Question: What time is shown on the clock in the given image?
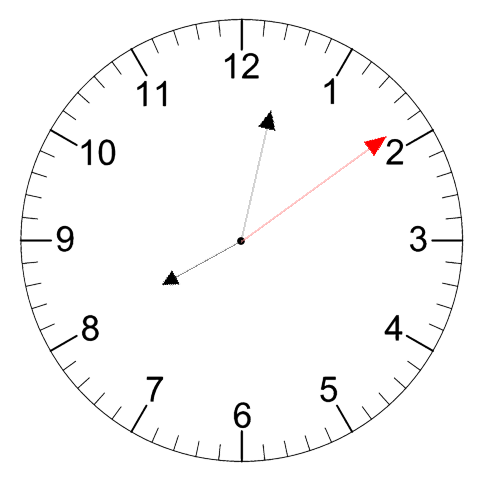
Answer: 08:02:09